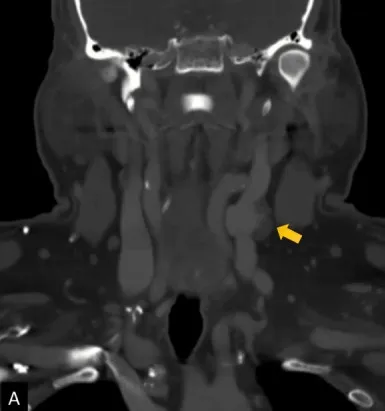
Preoperative imaging of internal jugular venous malformation. (A) Coronal view of computerized tomographic scan.
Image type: radiology (ct)